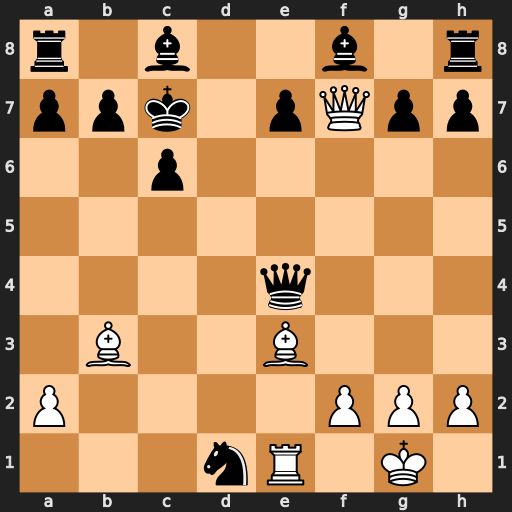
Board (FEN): r1b2b1r/ppk1pQpp/2p5/8/4q3/1B2B3/P4PPP/3nR1K1
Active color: w
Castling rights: -
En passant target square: -
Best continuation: Bf4+ Qxf4 Qxf4+